Question:
Anybody know whats going on here? why is "-" not found? Try it in IRB.
if you do
'''
string = "(( :H - :2B - :3B - :HR )+( 2 * :2B )+( 3 * :3B )+( 4 * :HR ))/ :AB "
string.split(" ")[2] == "-"
'''
it returns false as well.
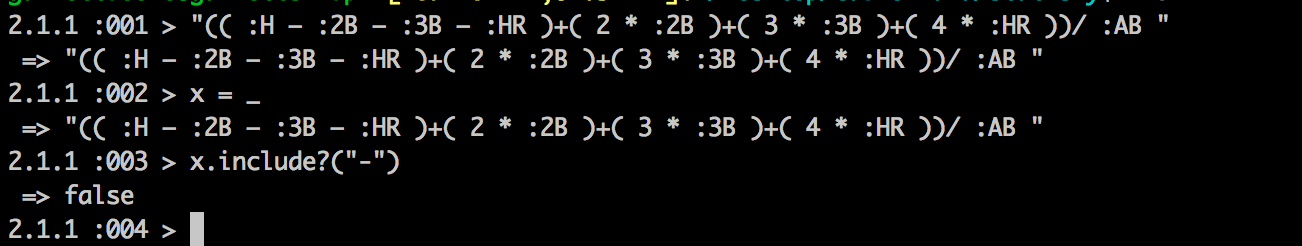
Answer: The character you get from 'string.split(" ")[2]' is '-'. This may look like a normal hyphen, but it is in fact a different character from the normal hyphen: '-'.
You can see this by getting the ordinal value of each:
'''
string.split(" ")[2].ord # => 8211
"-".ord # => 45
'''
Therefore, you should be checking for equality with the unicode character '-':
'''
string.split(" ")[2] == "-" # => true
'''
Or you can replace all occurrences of '-' with '-':
'''
string.gsub!("-", "-")
string.split(" ")[2] == "-" # => true
'''